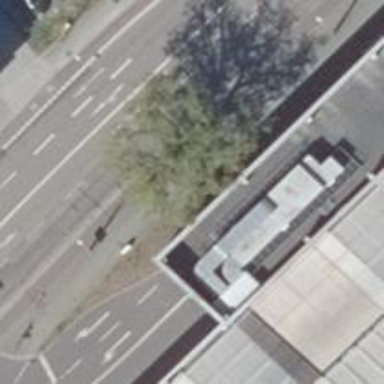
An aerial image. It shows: Street lined with deciduous broadleaved trees.